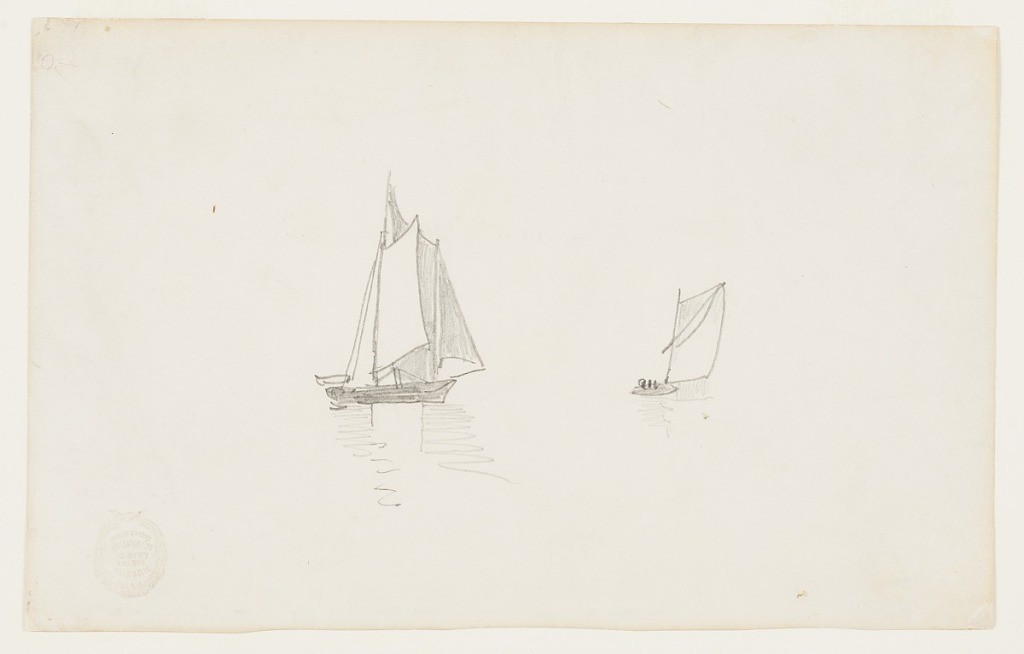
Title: Two-masted Schooner
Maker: Winslow Homer, American, 1836–1910
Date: ca. 1880
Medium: Graphite on paper
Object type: Drawing
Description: Horizontal view of a two-masted schooner on the left, with a small sailboat on the right.